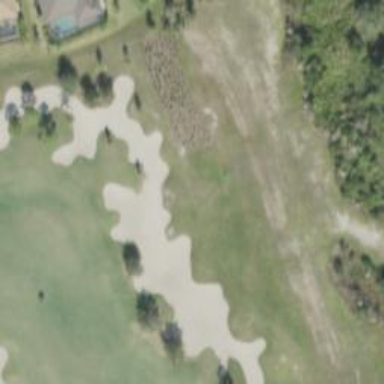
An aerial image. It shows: Path designated for golf carts.